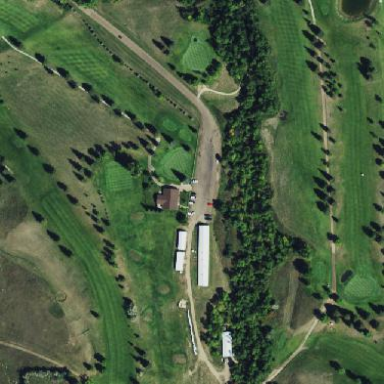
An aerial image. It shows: Golf course.